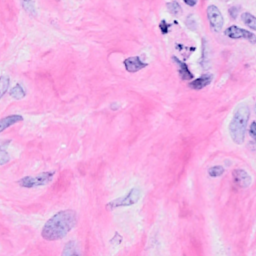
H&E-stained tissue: Breast